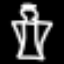
Label: angel